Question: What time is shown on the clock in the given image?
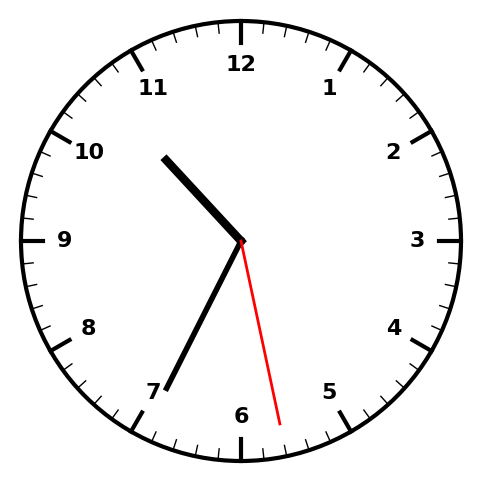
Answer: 10:34:28